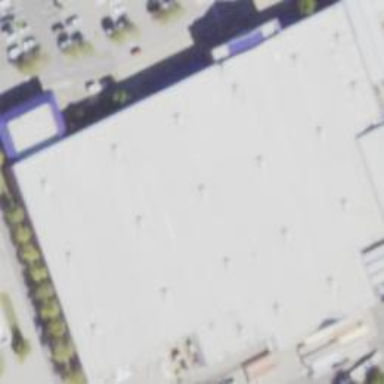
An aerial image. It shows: Part of the building is designated for retail.